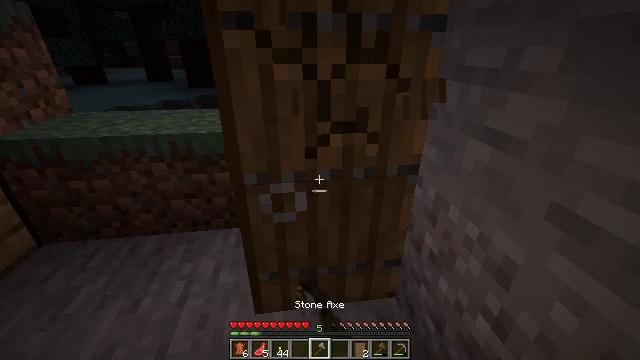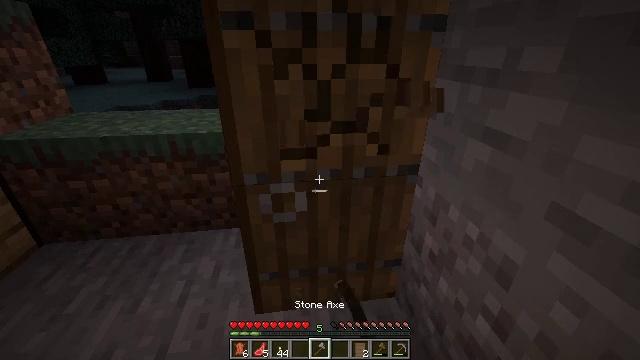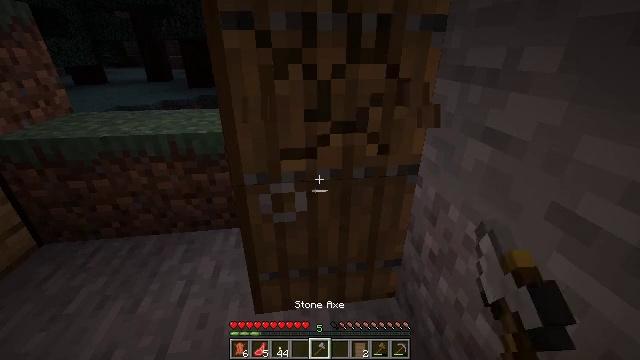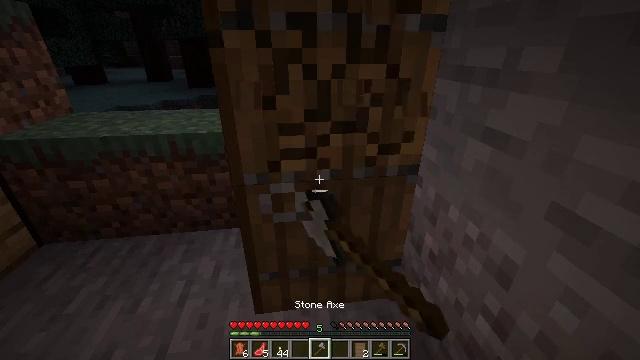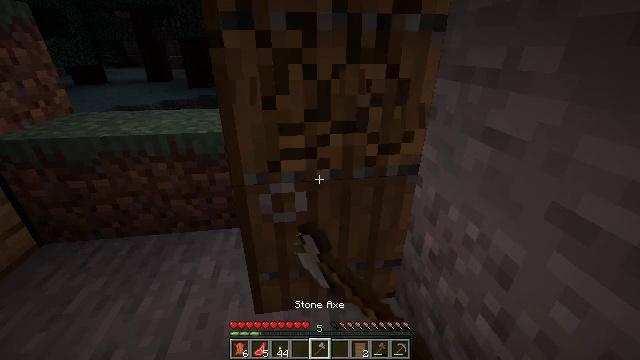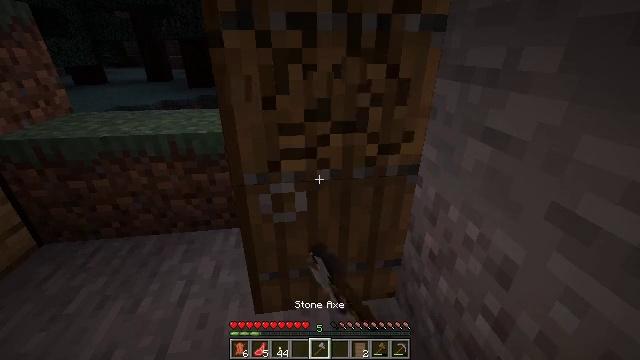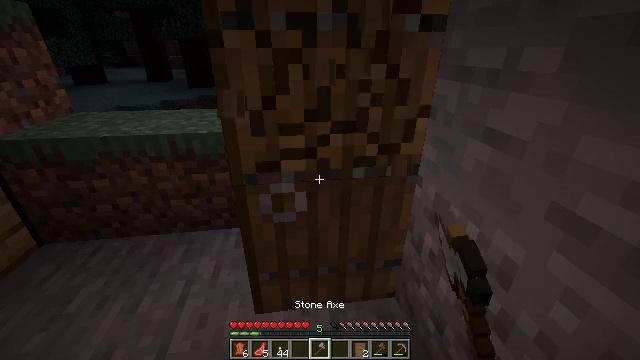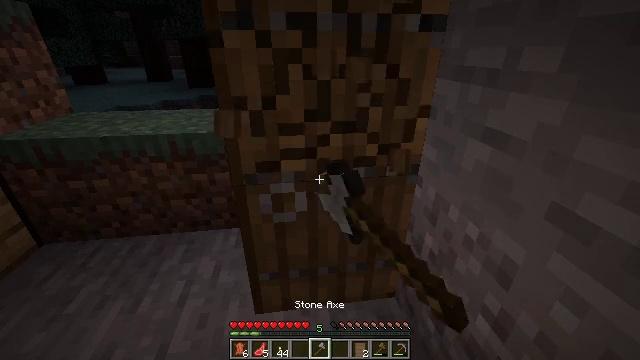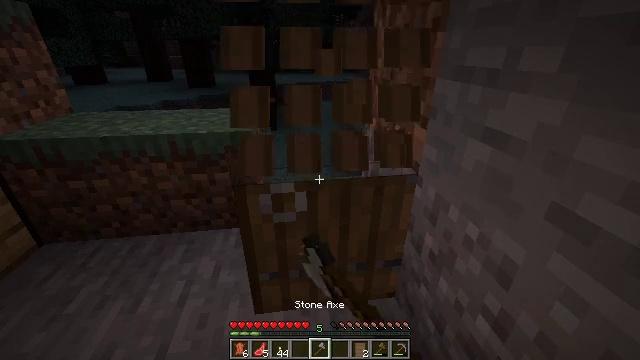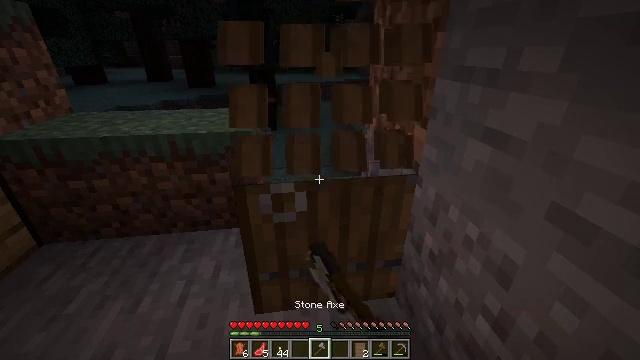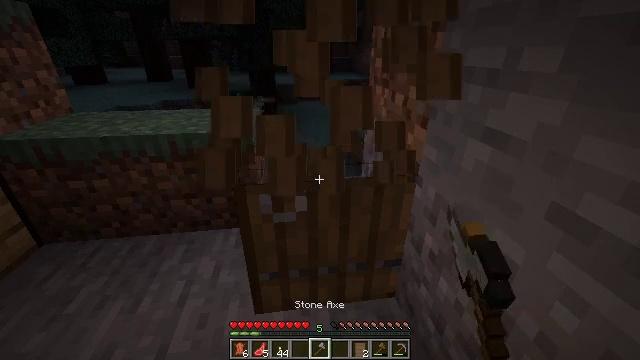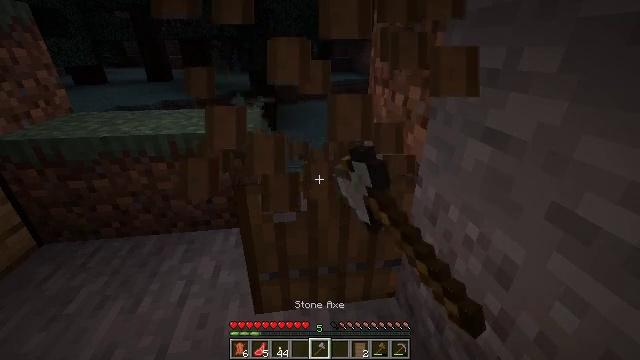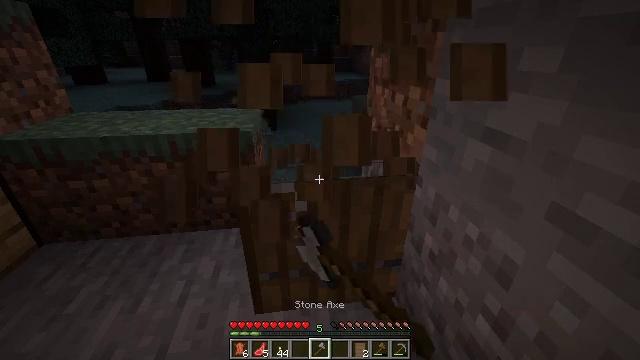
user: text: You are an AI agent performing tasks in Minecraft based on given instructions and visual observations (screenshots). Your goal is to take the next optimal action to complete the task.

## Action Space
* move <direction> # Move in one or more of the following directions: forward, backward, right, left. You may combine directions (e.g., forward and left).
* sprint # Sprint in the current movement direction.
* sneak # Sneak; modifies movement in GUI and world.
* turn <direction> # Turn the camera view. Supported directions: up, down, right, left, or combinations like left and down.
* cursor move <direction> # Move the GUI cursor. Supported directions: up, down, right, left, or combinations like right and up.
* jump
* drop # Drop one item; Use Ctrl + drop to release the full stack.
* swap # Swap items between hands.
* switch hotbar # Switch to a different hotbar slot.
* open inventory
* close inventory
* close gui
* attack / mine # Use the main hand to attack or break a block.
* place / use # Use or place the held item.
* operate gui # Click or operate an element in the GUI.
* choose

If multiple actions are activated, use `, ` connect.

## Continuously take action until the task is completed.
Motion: motion action
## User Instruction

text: Reclaim the spruce door from a structure.
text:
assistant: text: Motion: attack / mine
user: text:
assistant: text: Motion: attack / mine
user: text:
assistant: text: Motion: attack / mine
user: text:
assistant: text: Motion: attack / mine
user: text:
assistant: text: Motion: attack / mine
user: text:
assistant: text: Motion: attack / mine
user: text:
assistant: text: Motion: attack / mine
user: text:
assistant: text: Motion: attack / mine
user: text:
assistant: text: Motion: attack / mine
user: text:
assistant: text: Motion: attack / mine
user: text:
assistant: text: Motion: attack / mine
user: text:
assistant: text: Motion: attack / mine
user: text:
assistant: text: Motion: attack / mine